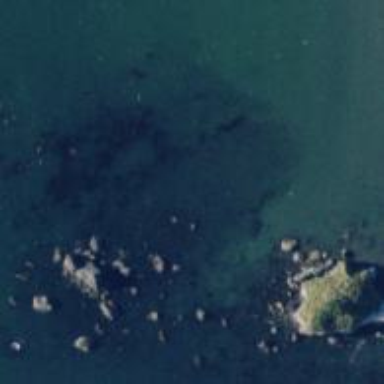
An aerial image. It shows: Natural rock reef.